Question: I'm trying to make a webpage that verifies an address, so I used Google maps api, below is the stucture of the webpage, once the user inputs an address then clicks the submit button the API shows a map of the place. Here a sample input:
User's Input:
199 Freestone Road, Sladevale QLD 4370, Australia
then Button click
Google creates/shows a map of the place.
What I'm trying to do is get the "Australia" part of the user's input to call my image once the submit button is click, however it doesn't work in a country name that is seperated by a space ex. "Hong Kong" etc., so I was wondering if I could use the generated map by google to call my image. Is this possible?How can I accomplish this? Suggestions/Comments/Opinions are highly appreciated

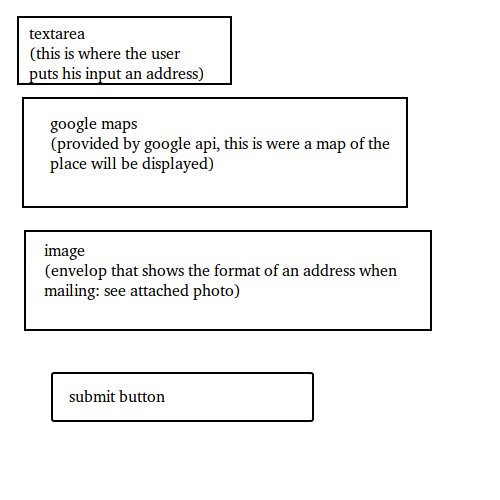
Answer: Here are a few ideas...
1. Put a dummy/sample address in the top text area with the street on one line, the city on the next line and the country on the last line to suggest to the user that the country should be on a line on its own, rather than comma-separated.
2. Build in a list of countries, from somewhere like here and look for them explicitly.
3. Offer the countries in a drop-down list.
4. Send the last word as a country to the google API, and if it fails, try taking the last two words.